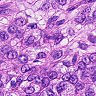
Metastatic tissue present: yes